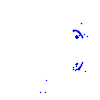
Particle: kaon